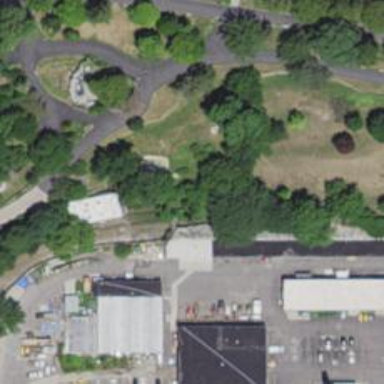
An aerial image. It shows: Miniature railway tunnel designed as building passage.